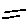
Label: line